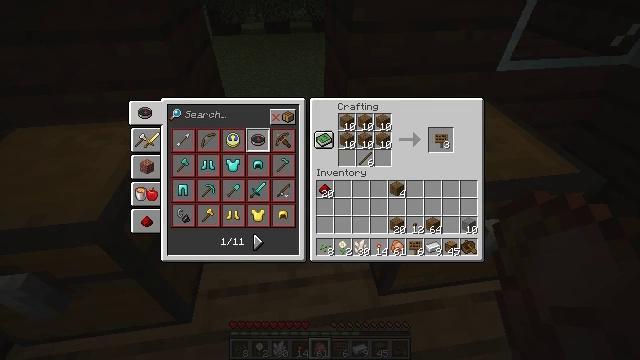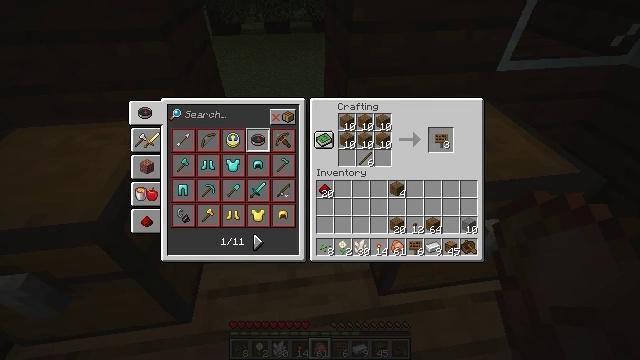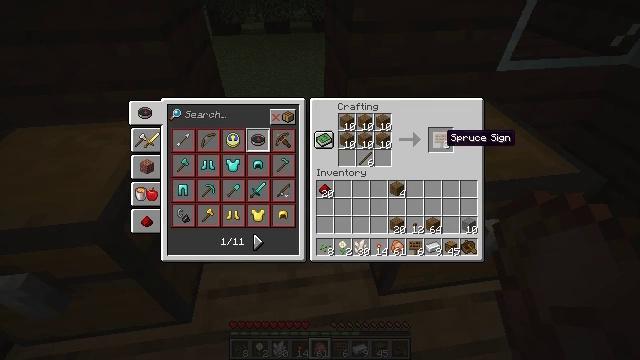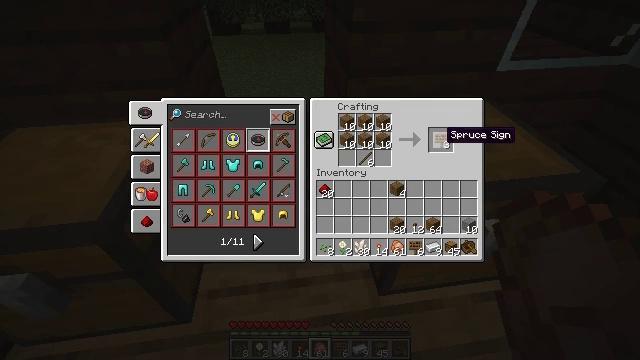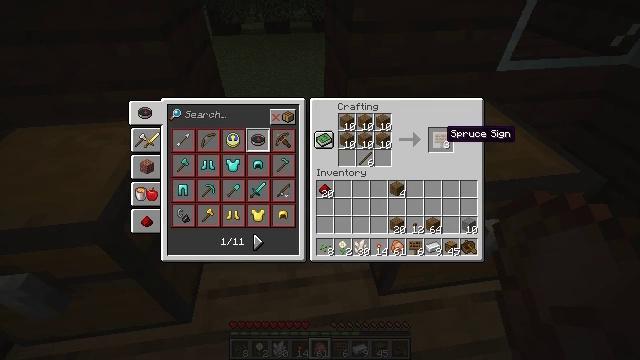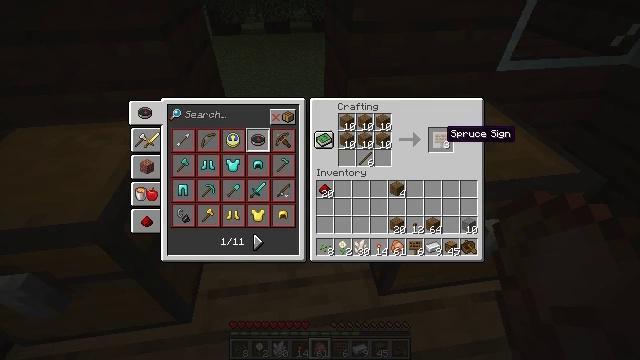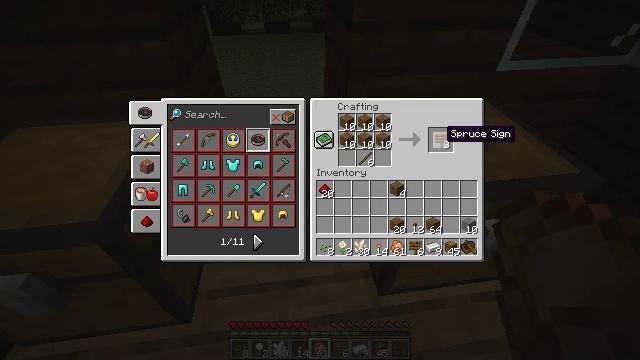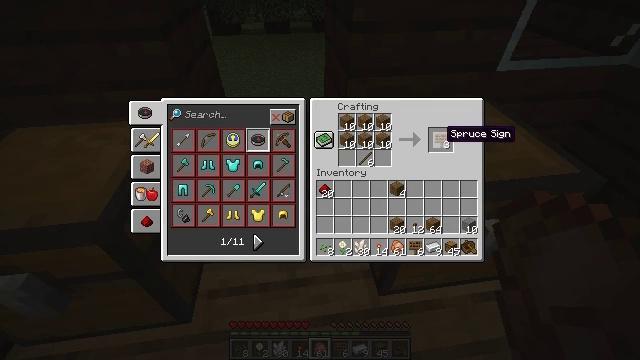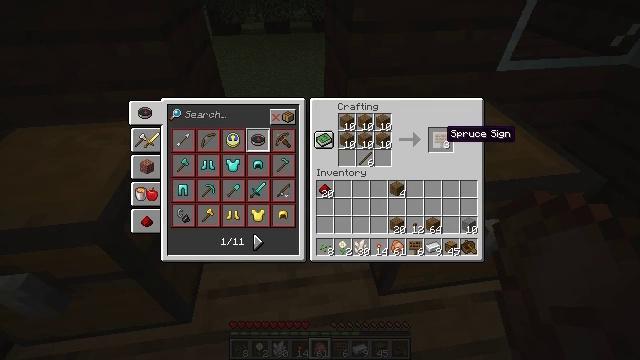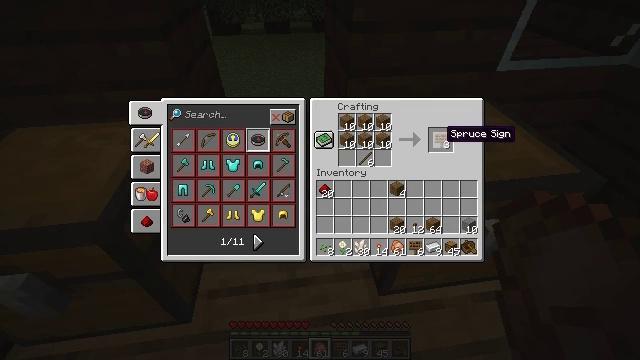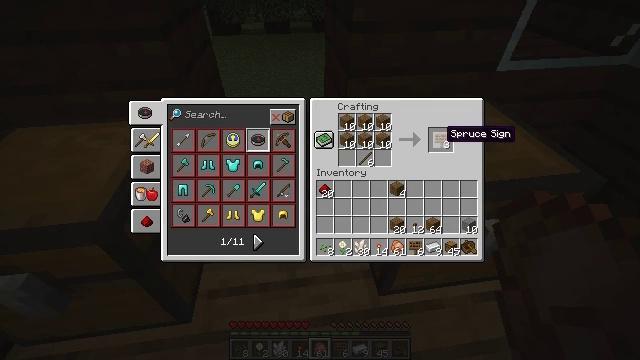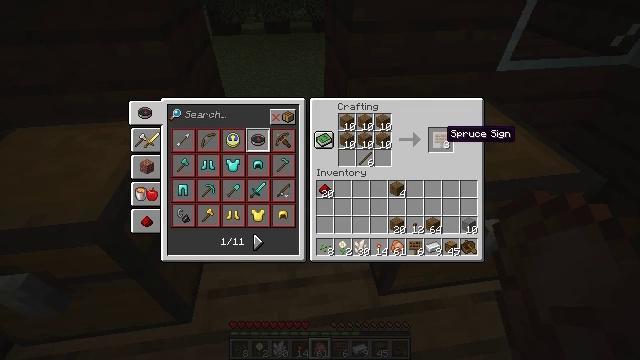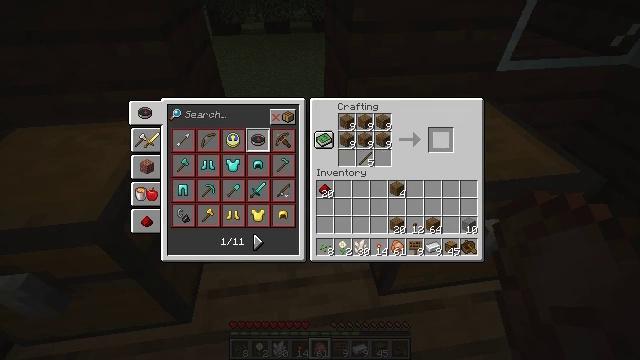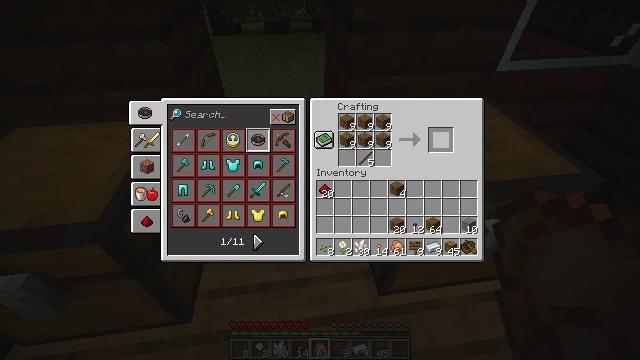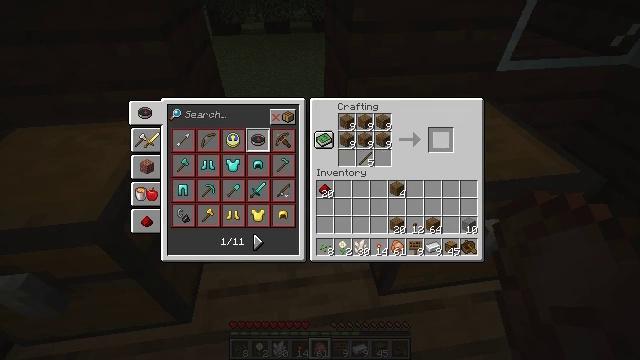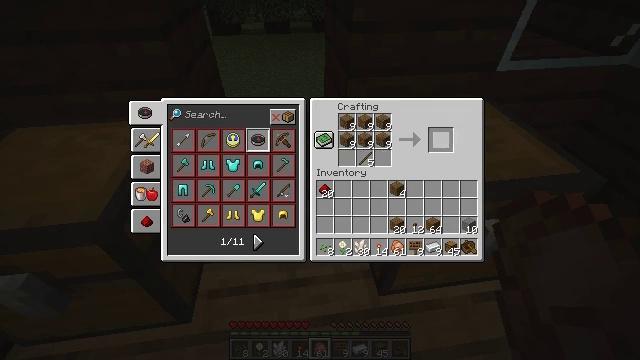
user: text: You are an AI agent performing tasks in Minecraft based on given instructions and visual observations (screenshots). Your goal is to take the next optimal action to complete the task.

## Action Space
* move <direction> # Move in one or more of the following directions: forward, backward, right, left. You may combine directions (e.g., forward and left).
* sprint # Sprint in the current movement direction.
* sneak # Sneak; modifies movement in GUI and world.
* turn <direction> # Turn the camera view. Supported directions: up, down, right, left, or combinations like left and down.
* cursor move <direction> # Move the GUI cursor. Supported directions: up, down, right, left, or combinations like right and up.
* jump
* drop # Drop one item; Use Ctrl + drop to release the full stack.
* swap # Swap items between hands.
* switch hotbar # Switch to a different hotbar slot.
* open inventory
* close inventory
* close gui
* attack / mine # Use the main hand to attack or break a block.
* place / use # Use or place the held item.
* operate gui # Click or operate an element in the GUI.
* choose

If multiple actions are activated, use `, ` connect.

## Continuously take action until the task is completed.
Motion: motion action
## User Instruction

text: Craft a spruce sign using the necessary materials.
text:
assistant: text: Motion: sneak, cursor move up
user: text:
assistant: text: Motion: sneak
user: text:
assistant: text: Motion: sneak
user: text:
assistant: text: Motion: sneak
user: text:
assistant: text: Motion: sneak
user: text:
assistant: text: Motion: sneak
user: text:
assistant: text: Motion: sneak
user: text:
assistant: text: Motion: sneak
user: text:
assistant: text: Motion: sneak
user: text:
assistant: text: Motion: sneak
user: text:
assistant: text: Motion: sneak
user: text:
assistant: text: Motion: sneak, operate gui
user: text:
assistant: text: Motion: sneak, operate gui
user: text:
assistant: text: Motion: sneak, operate gui
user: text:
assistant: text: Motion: sneak
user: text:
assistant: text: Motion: sneak
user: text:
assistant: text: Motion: sneak